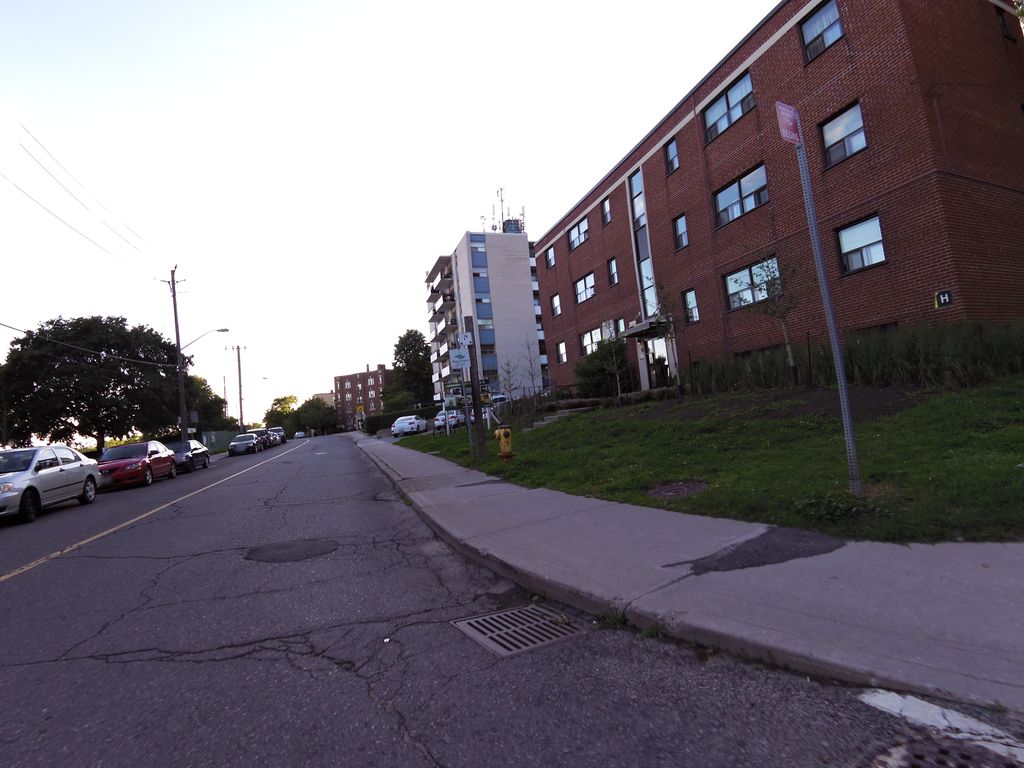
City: toronto